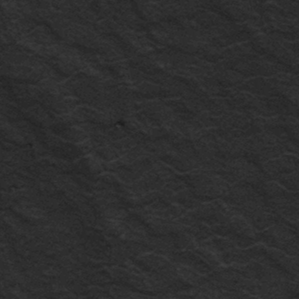
Label: frost